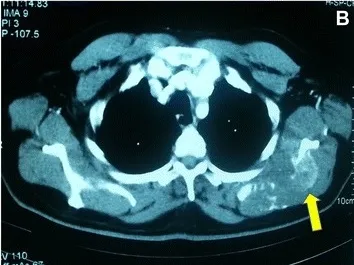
B; Arrow indicates metastatic bone destruction of left scapula.
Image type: radiology (ct)